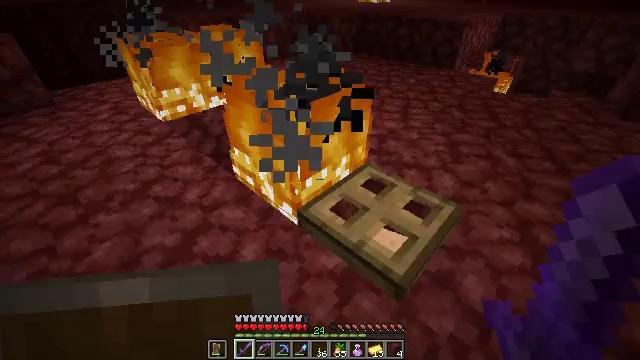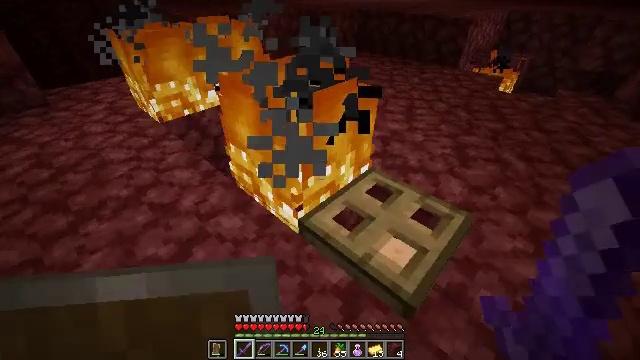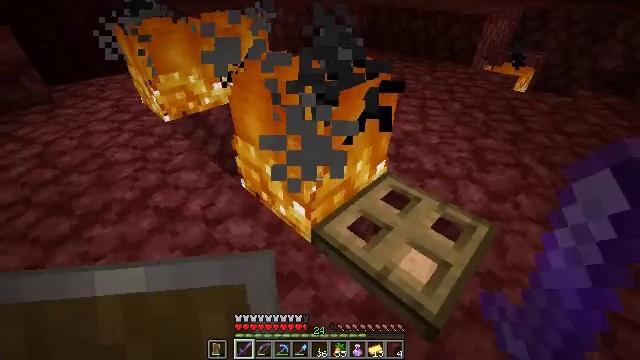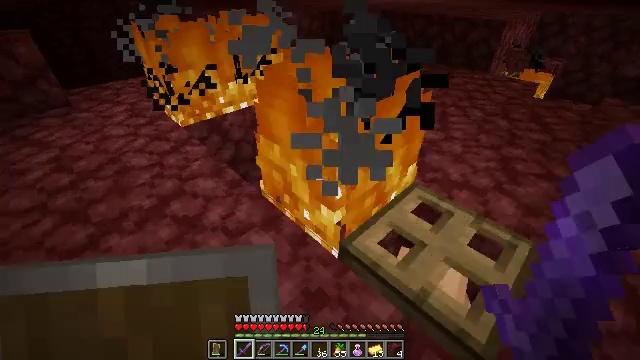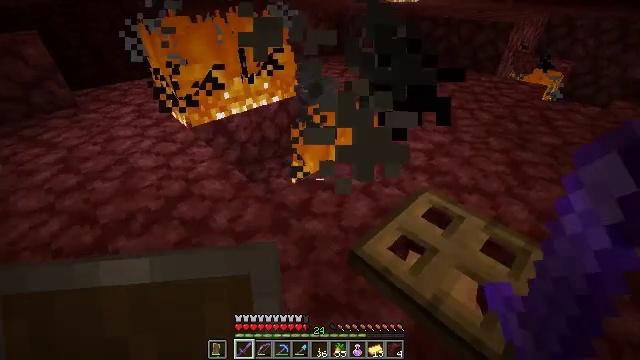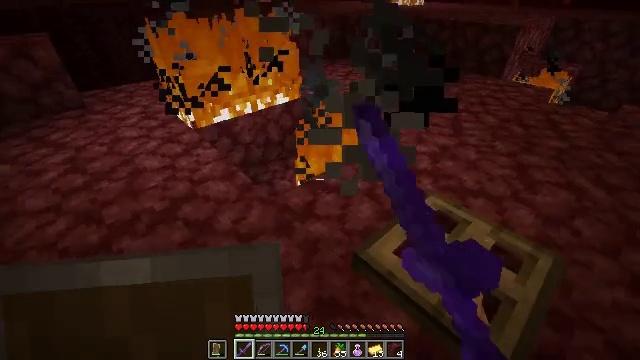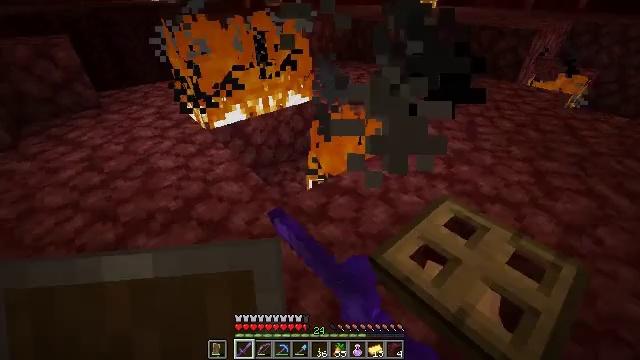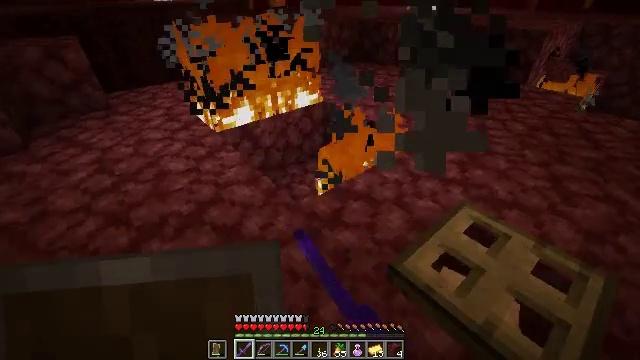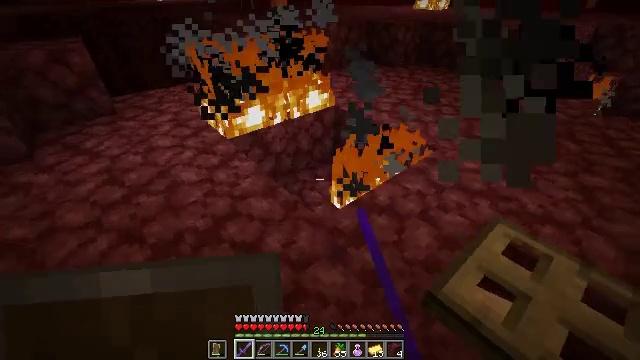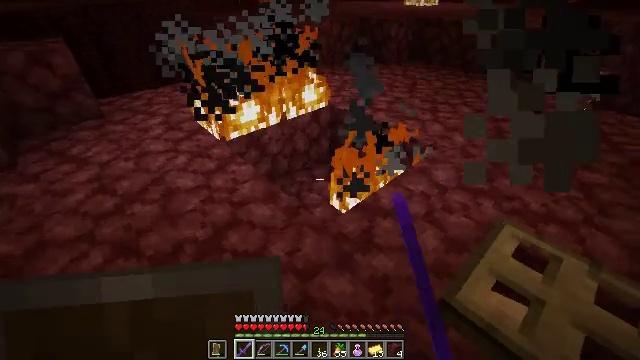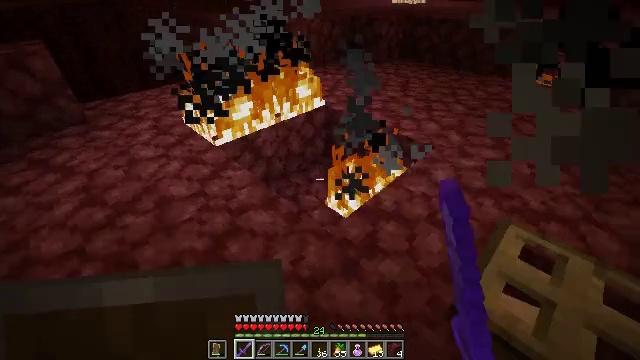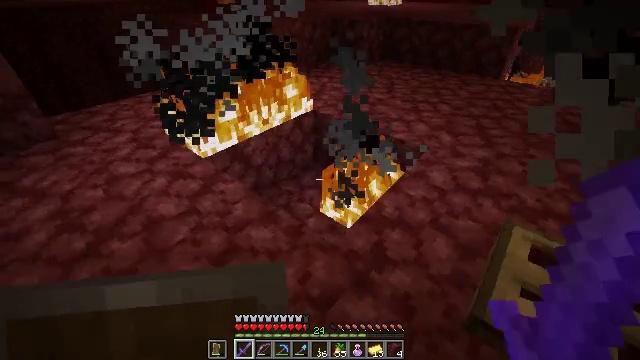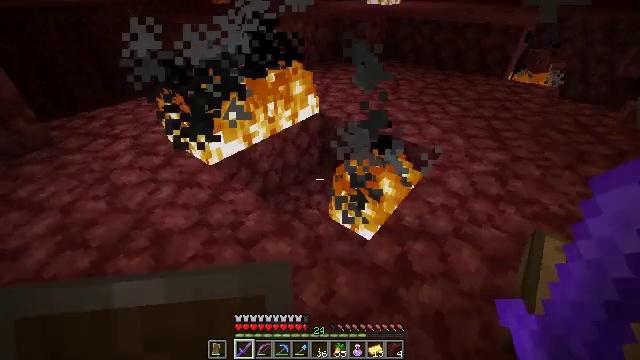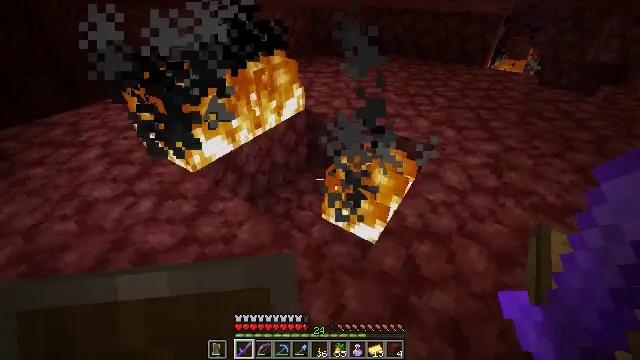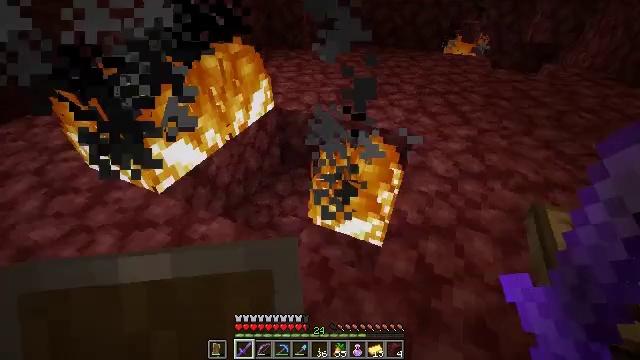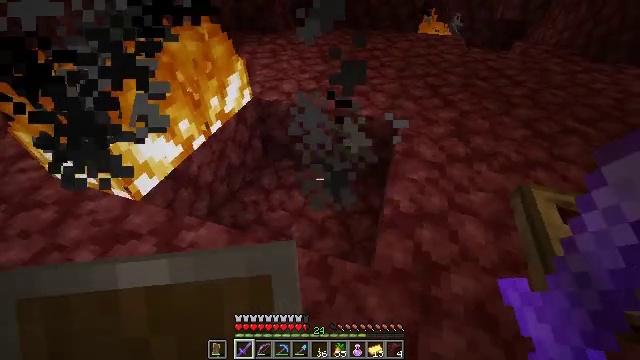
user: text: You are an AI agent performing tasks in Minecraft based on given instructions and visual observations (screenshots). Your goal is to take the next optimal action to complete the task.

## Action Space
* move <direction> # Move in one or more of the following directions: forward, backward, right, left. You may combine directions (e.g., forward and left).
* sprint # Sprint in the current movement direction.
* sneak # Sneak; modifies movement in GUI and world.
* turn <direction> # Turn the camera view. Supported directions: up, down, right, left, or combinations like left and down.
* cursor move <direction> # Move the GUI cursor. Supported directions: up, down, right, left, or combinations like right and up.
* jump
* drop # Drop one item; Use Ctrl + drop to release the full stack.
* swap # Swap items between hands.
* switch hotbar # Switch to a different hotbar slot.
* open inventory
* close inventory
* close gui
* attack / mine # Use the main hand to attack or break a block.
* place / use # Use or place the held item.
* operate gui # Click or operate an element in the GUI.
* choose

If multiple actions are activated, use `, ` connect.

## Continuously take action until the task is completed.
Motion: motion action
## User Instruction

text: Destroy the fire.
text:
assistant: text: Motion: move forward and move left
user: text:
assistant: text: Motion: move left, turn left
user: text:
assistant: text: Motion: turn left
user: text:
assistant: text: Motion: attack / mine
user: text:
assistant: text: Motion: no_op
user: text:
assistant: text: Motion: move left, turn left
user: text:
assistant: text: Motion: move forward and move left
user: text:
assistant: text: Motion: move forward and move left
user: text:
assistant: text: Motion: move forward and move left, turn right
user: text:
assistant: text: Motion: move forward and move left, turn right
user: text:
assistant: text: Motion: move forward and move left, turn right
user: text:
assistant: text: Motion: move forward, turn right
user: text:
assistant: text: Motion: move forward and move left, turn right and down
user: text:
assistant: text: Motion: move forward and move left, turn right and down
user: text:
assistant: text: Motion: move forward and move left, turn right and down, attack / mine
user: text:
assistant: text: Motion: turn right, attack / mine
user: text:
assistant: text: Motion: no_op
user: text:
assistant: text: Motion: no_op
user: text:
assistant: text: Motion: turn left and up
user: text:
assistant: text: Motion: turn left and up
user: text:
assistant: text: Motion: move forward and move left, turn left and up
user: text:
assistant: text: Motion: move forward and move left, attack / mine
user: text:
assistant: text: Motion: move forward, turn right and up, attack / mine
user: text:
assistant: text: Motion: move forward, turn right, attack / mine
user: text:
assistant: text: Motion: move forward, turn right and up, attack / mine
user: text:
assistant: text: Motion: turn right and down, attack / mine
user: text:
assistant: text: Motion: turn right, attack / mine
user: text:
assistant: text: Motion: turn right, attack / mine
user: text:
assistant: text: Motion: turn right
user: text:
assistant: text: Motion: no_op